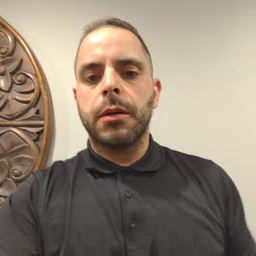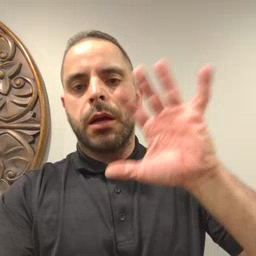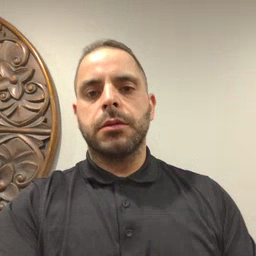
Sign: bye